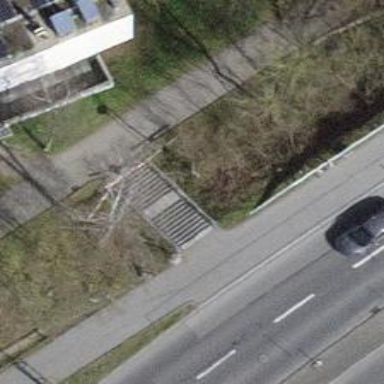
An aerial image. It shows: Set of steps on the road.